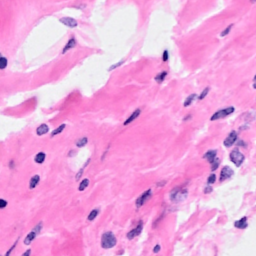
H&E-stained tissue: Breast